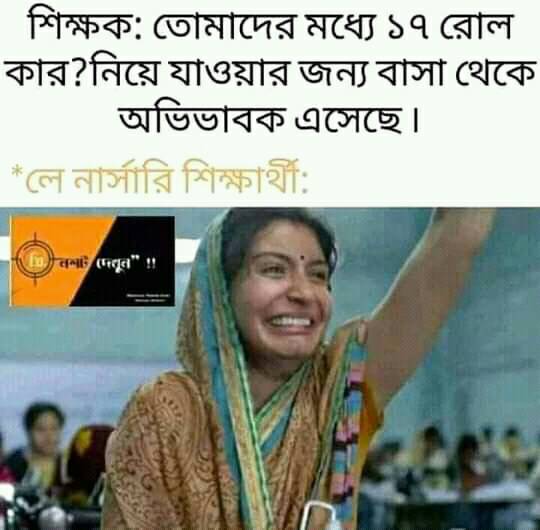
Text: শিক্ষক: তোমাদের মধ্যে ১৭ রোল কার ? নিয়ে যাওয়ার জন্য বাসা থেকে অভিভাবক এসেছে | লে নার্সারি শিক্ষার্থী:
Label: Non Hate